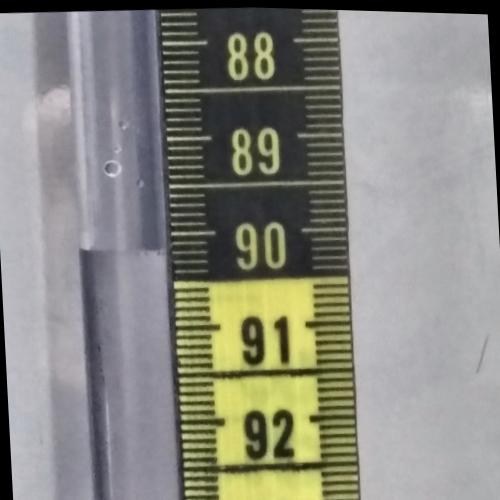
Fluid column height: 90.2 cm